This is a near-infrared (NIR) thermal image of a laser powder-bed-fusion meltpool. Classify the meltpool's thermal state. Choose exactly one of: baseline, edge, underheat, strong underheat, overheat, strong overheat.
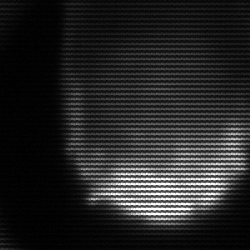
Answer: edge